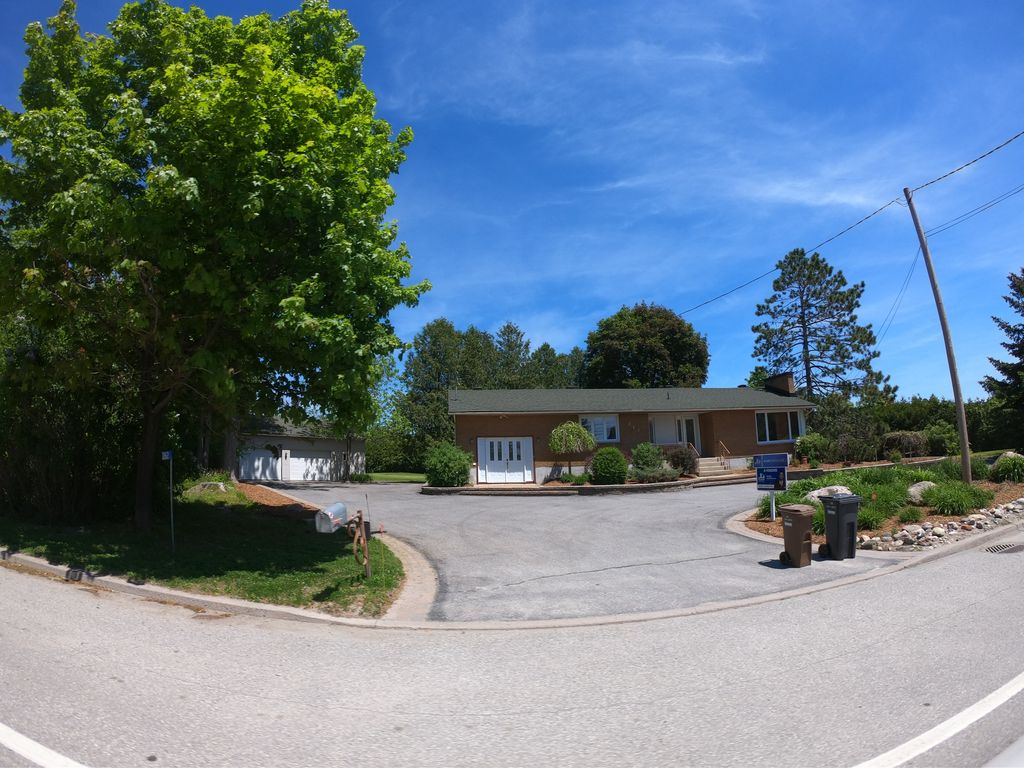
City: ottawa-gatineau